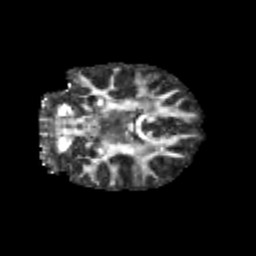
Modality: FA
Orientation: coronal
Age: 12
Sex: female
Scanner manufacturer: siemens
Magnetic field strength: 3 T
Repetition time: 3.8 s
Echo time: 0.07 s